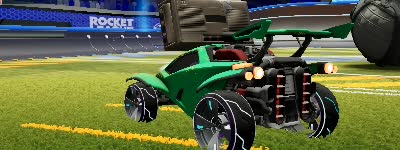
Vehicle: octane